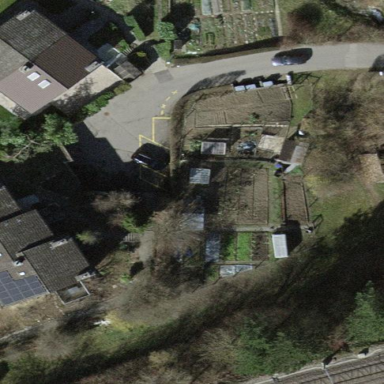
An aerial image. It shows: Area designated for allotments.